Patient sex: F
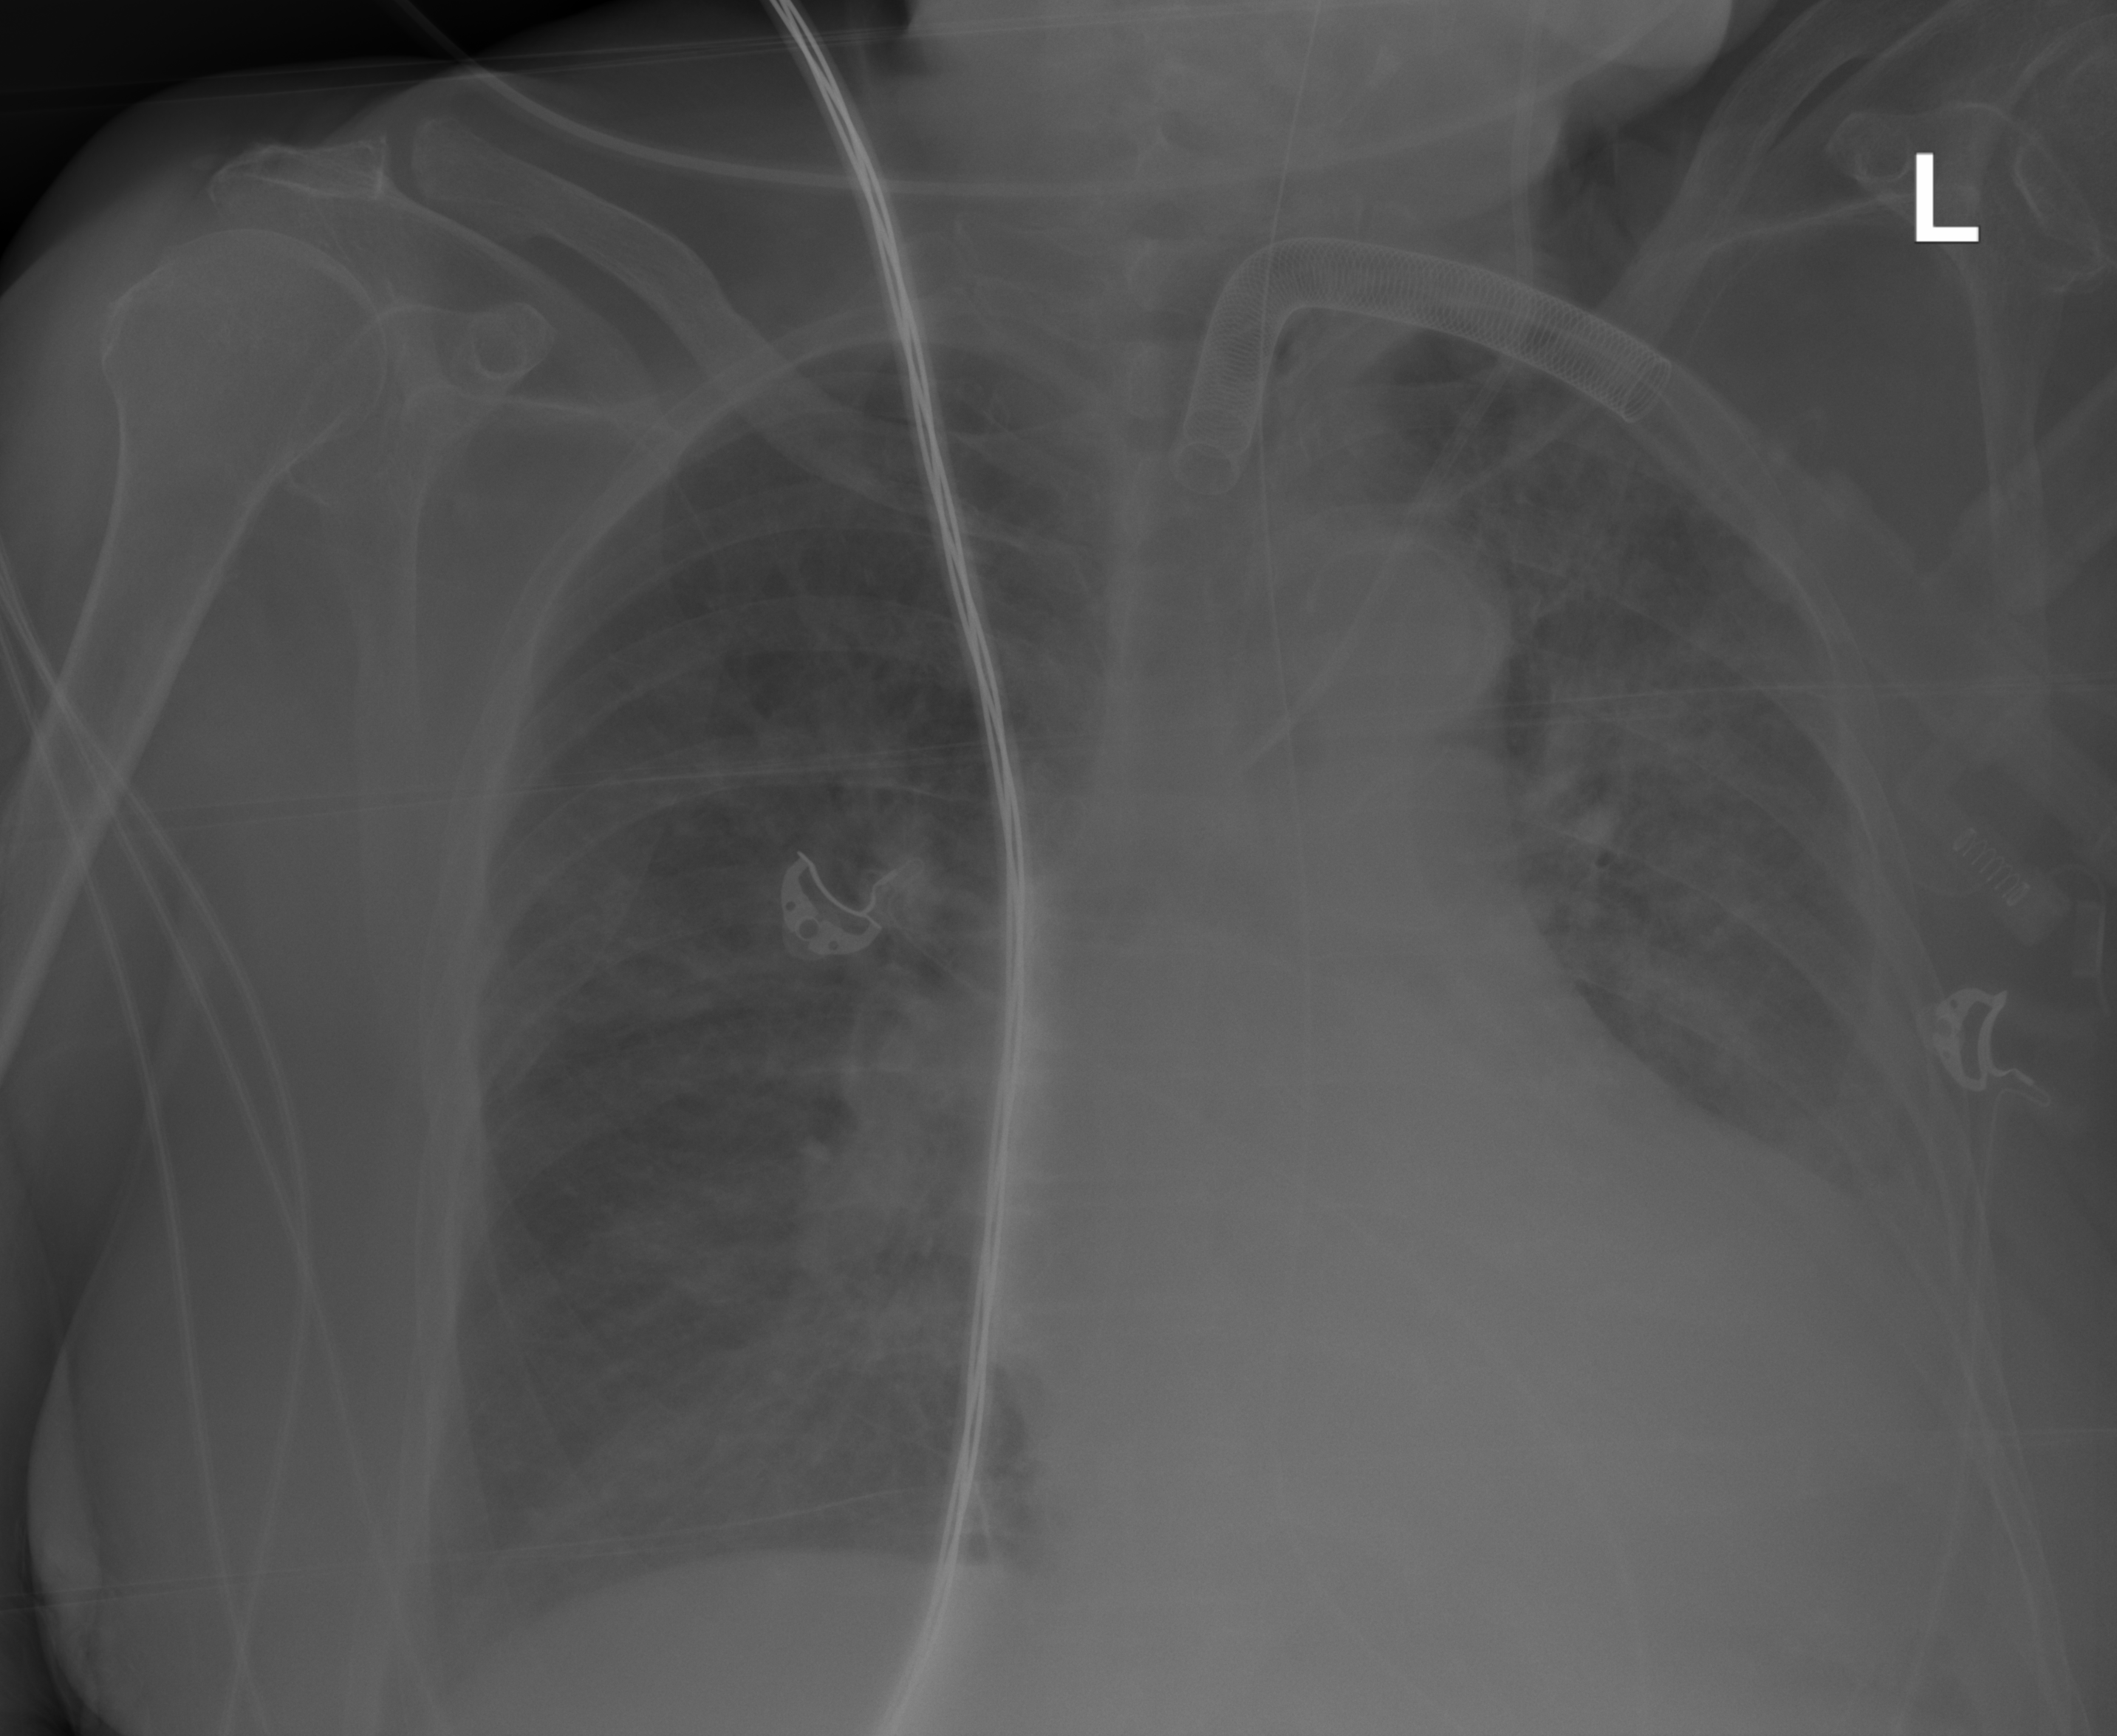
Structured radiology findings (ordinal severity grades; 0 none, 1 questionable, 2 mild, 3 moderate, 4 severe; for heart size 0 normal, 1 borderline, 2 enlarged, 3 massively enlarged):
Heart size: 2
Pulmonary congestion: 1
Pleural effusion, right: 0
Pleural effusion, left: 2
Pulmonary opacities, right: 2
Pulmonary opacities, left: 2
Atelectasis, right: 2
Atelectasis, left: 2